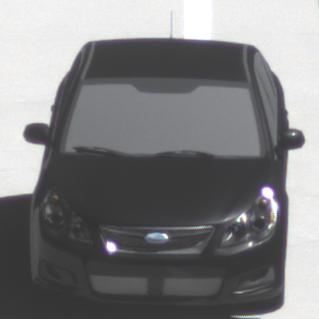
Make: Subaru
Model: Legacy 2.0R
Detailed model: Legacy (IV) Limousine
Model produced from: 2007/09
Model produced until: 2008/10
Doors: 4
Color: black
Road condition: dry road
Daytime: midday
Contrast: high contrast